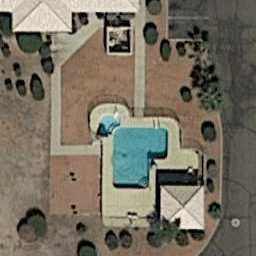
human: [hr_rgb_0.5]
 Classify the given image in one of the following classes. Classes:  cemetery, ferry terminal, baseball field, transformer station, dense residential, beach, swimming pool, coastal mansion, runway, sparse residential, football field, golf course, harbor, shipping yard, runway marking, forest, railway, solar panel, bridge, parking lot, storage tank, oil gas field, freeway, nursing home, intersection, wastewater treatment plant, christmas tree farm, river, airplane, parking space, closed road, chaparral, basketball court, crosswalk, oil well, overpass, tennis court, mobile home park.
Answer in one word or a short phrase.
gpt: swimming pool